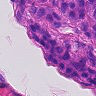
Metastatic tissue present: yes